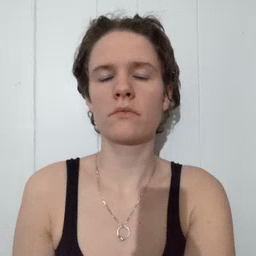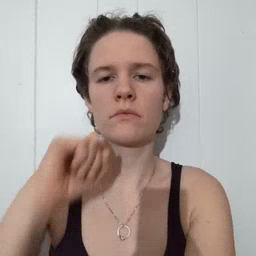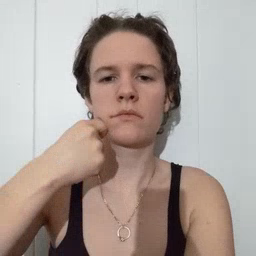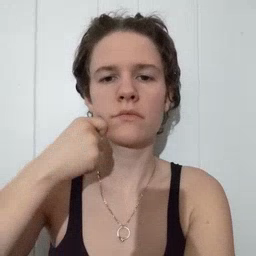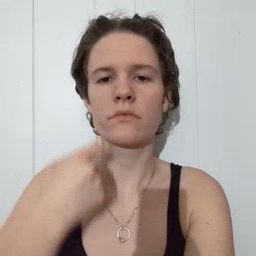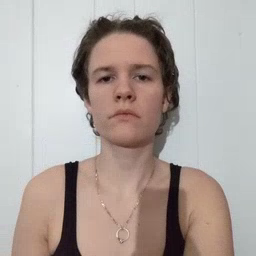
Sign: apple